Interaction volume radius: 5 \u00c5
Interaction volume height: 30 \u00c5
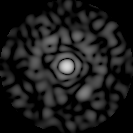
Disorder parameter: 0.8402